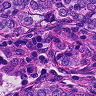
Metastatic tissue present: yes